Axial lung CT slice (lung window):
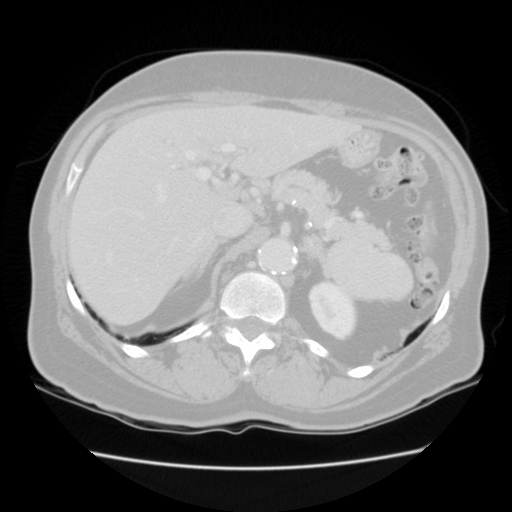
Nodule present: no